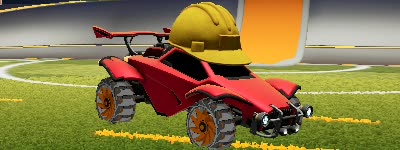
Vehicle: octane